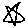
Label: star